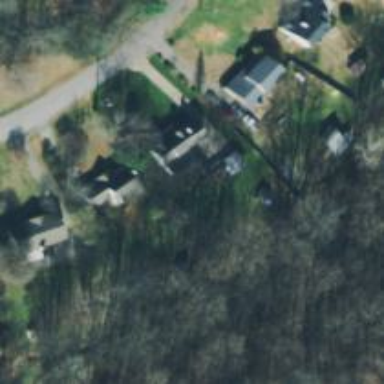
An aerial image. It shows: Driveway leading to service road.